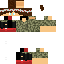
A male human skin with medium skin, wearing brown long hair dressed in a red tshirt and red pants, featuring a closed mouth.